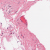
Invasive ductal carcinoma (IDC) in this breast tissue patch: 0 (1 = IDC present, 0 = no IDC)